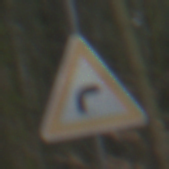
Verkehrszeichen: KurveRechts
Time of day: Midday
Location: Outdoor (Nature)
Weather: Overcast
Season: NotSpecified
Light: Natural